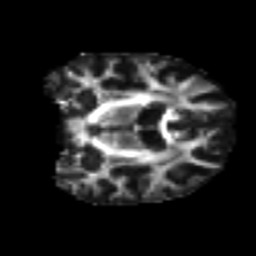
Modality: FA
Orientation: coronal
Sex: female
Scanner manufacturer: ge
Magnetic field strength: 3 T
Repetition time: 7 s
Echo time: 0.08 s